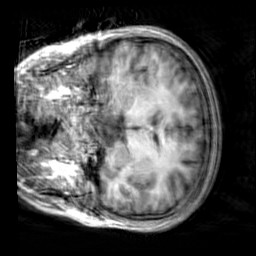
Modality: T1w
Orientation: coronal
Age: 21
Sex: male
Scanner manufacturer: siemens
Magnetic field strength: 3 T
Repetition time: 2.3 s
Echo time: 0.00303 s